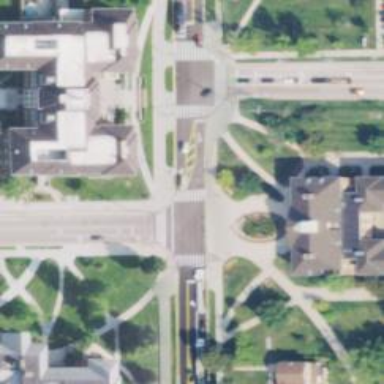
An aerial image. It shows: Crossing on the cycleway.